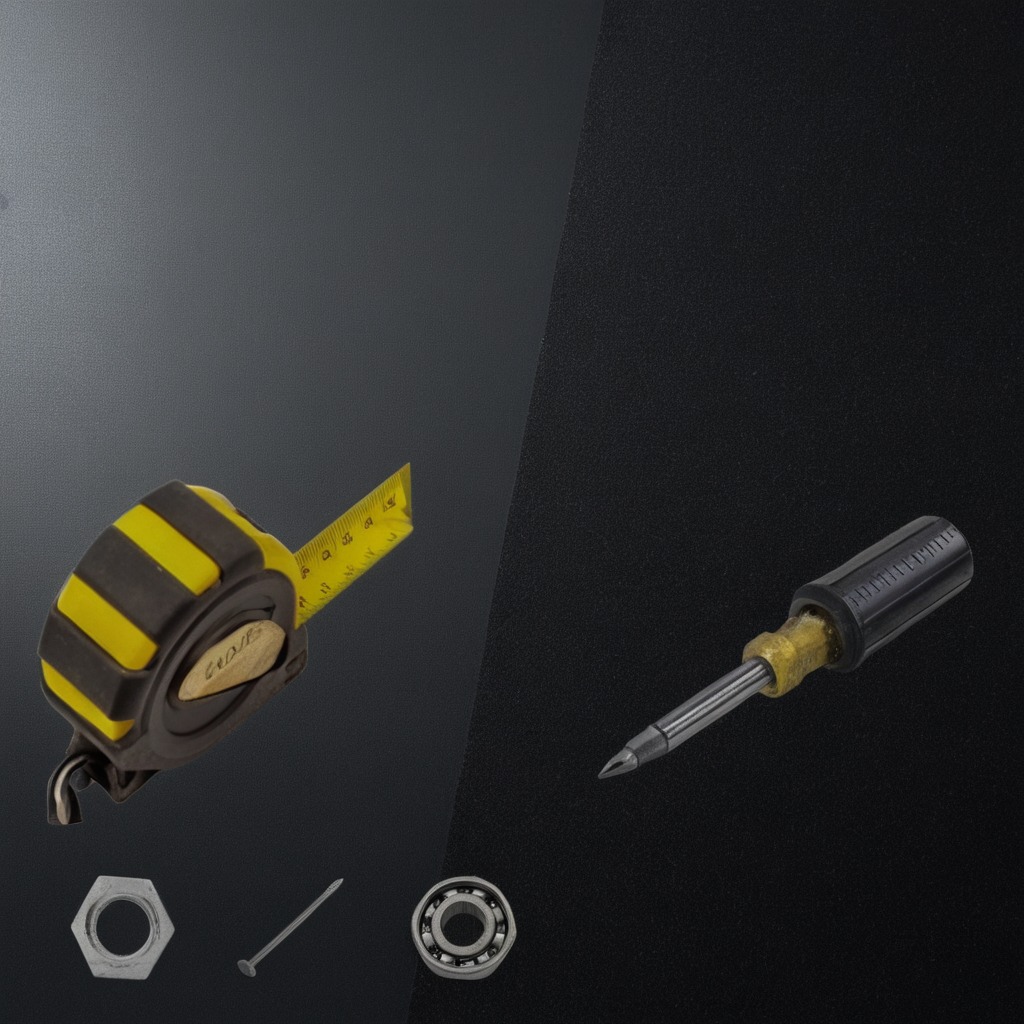
A metal ball bearing, a measuring tape, an iron nail, a screwdriver, and a metal nut are lying on the clean granite tabletop covered with a black rubber mat inside a workshop under bright overhead lighting crisp shadows high clarity worn but beneath the mat.